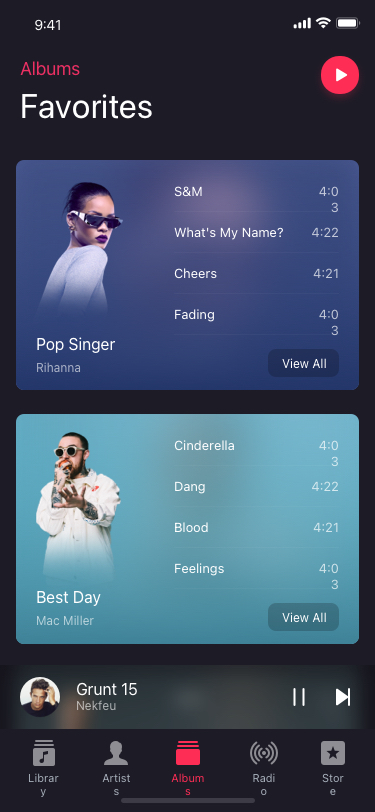
Text in this UI design:
Rihanna
Pop Singer
View All
View All
Mac Miller
Best Day
Library
Artists
Albums
Radio
Store